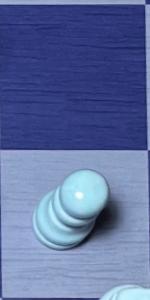
Label: Pawn_White